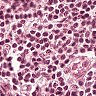
Metastatic tissue present: no